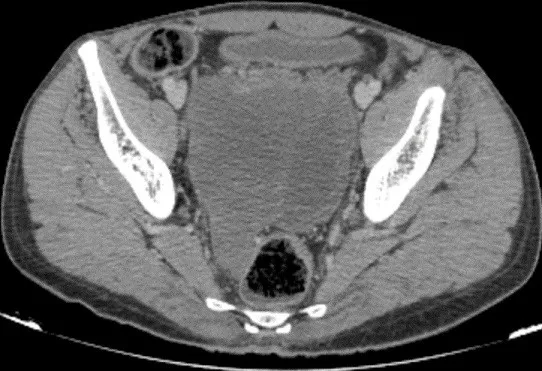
Abdominal CT scan showing rectal's tumour size regression.
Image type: radiology (ct)